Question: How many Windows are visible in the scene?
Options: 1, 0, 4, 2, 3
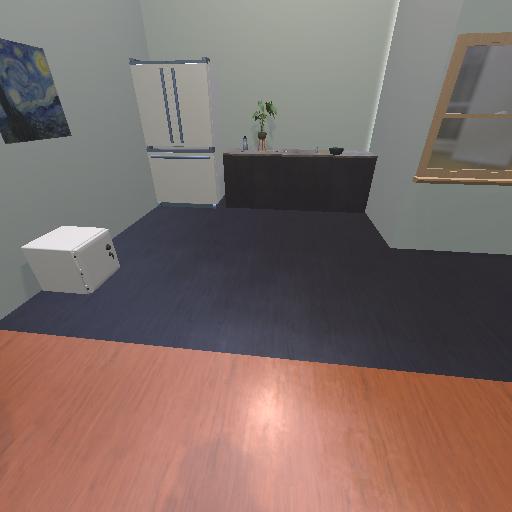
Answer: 1